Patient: sex M, age 45
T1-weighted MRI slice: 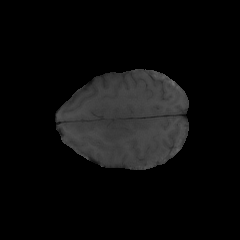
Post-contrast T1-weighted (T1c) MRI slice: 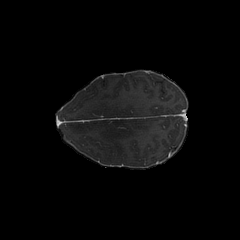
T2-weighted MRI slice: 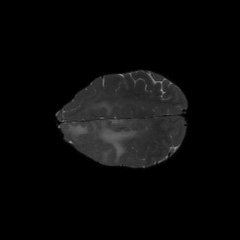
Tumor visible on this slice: yes
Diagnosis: Astrocytoma, IDH-mutant
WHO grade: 3